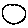
Label: circle